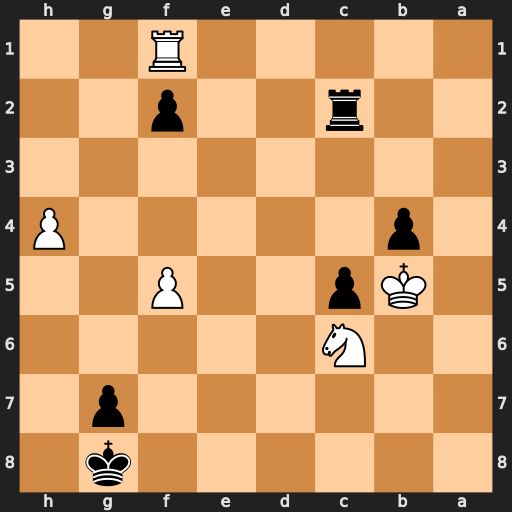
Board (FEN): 6k1/6p1/2N5/1Kp2P2/1p5P/8/2r2p2/5R2
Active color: b
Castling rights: -
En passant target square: -
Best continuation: b3 Ne5 b2